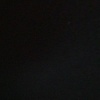
Label: space